Field crop: tomato
Growth stage: 1
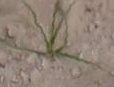
Species: cyperus